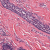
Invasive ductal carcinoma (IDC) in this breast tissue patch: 0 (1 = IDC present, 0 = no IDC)